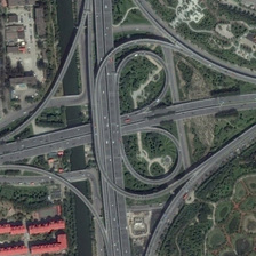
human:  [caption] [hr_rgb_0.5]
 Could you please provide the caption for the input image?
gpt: The bridge consists of two circles and an ellipse.

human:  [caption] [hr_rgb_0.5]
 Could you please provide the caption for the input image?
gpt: The viaduct consists of two circles and an oval.

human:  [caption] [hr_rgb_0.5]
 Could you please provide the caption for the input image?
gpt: near a park and over a river  there is a viaduct with two circle loops and a drop shaped loop .

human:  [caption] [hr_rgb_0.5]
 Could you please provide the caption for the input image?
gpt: The viaduct consists of two circles and one ellipse.

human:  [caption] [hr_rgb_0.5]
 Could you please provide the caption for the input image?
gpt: two side roads overpass the long straight highway flyover above the road below .